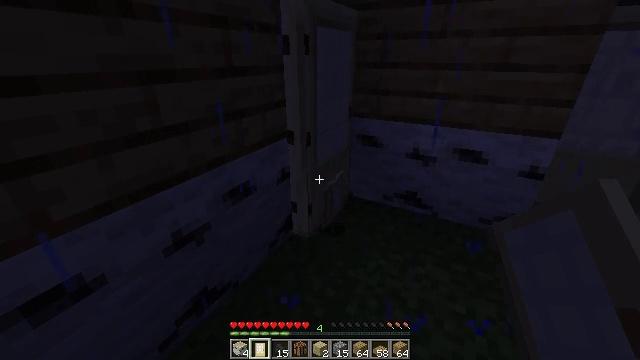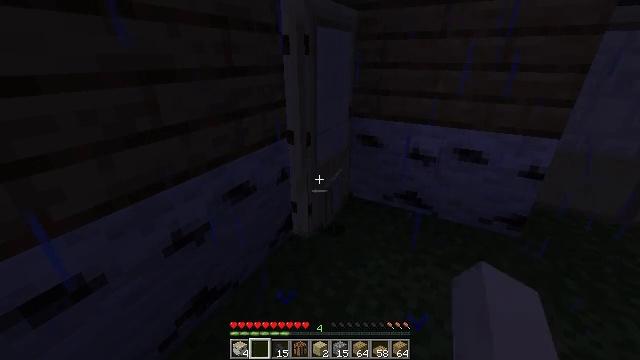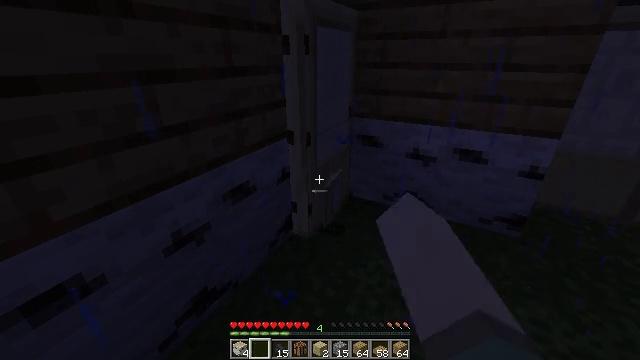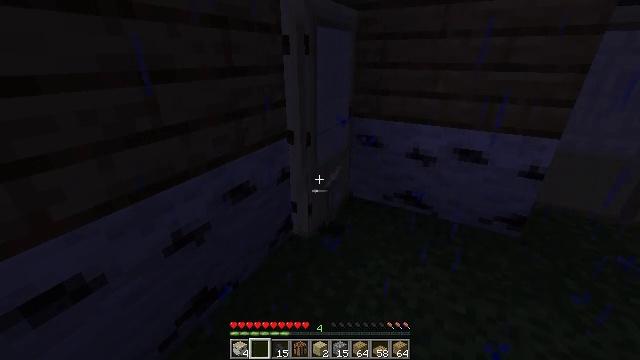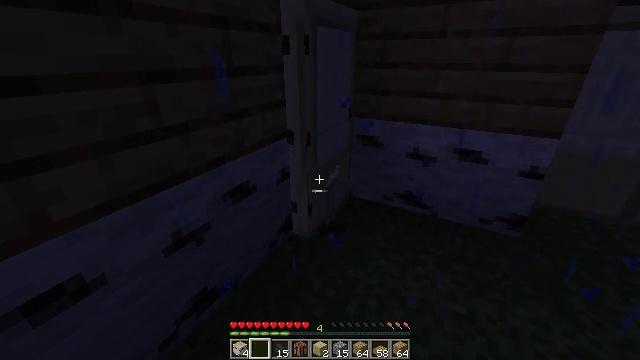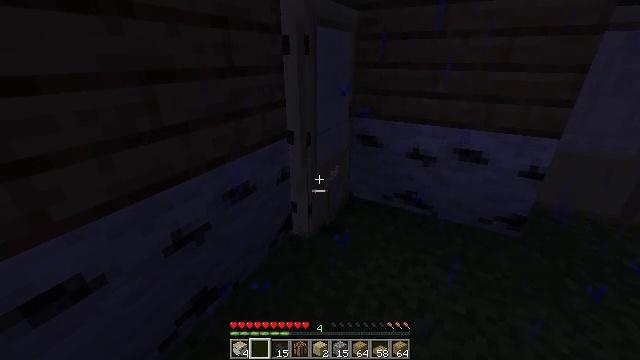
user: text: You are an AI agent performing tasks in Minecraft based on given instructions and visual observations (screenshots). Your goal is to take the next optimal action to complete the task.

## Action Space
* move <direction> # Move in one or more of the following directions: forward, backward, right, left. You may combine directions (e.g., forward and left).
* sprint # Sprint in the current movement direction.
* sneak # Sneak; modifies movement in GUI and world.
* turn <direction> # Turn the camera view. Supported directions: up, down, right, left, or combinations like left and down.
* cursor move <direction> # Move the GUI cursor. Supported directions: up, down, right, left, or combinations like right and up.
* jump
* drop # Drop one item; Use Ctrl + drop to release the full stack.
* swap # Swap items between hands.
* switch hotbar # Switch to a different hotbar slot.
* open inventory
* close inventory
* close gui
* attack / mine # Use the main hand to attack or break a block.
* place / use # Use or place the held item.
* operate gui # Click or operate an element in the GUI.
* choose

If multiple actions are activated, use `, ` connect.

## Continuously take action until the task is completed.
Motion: motion action
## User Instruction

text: Remove a birch door from the inventory.
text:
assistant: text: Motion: drop
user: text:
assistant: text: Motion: drop
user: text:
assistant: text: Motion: drop
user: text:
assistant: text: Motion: no_op
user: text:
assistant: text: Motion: no_op
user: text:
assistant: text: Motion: no_op